Question: I am having a problem with the SUMPRODUCT function. I have found a less than ideal work around and would like to see if someone could explain why my ideal formula doesn't work. Below is simplified view of my spreadsheet:

The first table tabCheckout is the list of books I have checked out and the qty (I really like Gone with the wind). (no formulas)
The second table tabBooks is my inventory. (no formulas)
Row 5 is the day of the month 1-31 (no formulas)
Row 6 is where the problem occurs. It should show me the available qty for each day of the month.
Here is the formula that works fine in cell C6:
'''
=INDEX(tabBooks,MATCH($B6,tabBooks[Book],0),2)-SUMPRODUCT((tabCheckout[Checkout]<=DATE(thisYear,thisMonth,C5))*(tabCheckout[Checkin]>=DATE(thisYear,thisMonth,C5+1))*(tabCheckout[Book]=$B6)*(tabCheckout[Qty]))
'''
My goal was to replace the reference to C5 in the formula with:
'''
OFFSET(startDate,0,COLUMN()-COLUMN(startDate))
'''
Where startDate = C5. I tried that in cell E6, and it returns a #VALUE! error (hidden by IFERROR). I took out the whole DATE function and put it in cell E7 and it works fine.
Cell E6 formula:
'''
=INDEX(tabBooks,MATCH($B6,tabBooks[Book],0),2)-SUMPRODUCT((tabCheckout[Checkout]<=DATE(thisYear,thisMonth,OFFSET(startDate,0,COLUMN()-COLUMN(startDate))))*(tabCheckout[Checkin]>=DATE(thisYear,thisMonth,E5+1))*(tabCheckout[Book]=$B6)*(tabCheckout[Qty]))
'''
Cell E7 formula:
'''
=DATE(thisYear,thisMonth,OFFSET(startDate,0,COLUMN()-COLUMN(startDate)))
'''
Instead of using the OFFSET function, I was desperate and tried the INDIRECT function in cell G6:
'''
=IFERROR(INDEX(tabBooks,MATCH($B6,tabBooks[Book],0),2)-SUMPRODUCT((tabCheckout[Checkout]<=DATE(thisYear,thisMonth,INDIRECT("F" & COLUMN()-COLUMN(startDate)+1)))*(tabCheckout[Checkin]>=DATE(thisYear,thisMonth,G5+1))*(tabCheckout[Book]=$B6)*(tabCheckout[Qty])),"")
'''
I got really, really desperate and tried the DATEVALUE function:
'''
=IFERROR(INDEX(tabBooks,MATCH($B6,tabBooks[Book],0),2)-SUMPRODUCT((tabCheckout[Checkout]<=DATEVALUE(thisMonth & "/" & OFFSET(startDate,0, COLUMN()-COLUMN(startDate),1,1) & "/" & thisYear))*(tabCheckout[Checkin]>=DATE(thisYear,thisMonth,J5+1))*(tabCheckout[Book]=$B6)*(tabCheckout[Qty])),"")
'''
It seems that the SUMPRODUCT function in combination with any DATE* function that uses some form of COLUMN() or ROW() doesn't work. In my real spreadsheet, each week starts with a named range that I then want to OFFSET from using the COLUMN function. I have never seen Excel return a valid value in one cell but won't if you merge the formulas. That's how I usually build up complicated formulas.
Any help as to why the combination of SUMPRODUCT > DATE* > COLUMN() doesn't work would be appreciated.
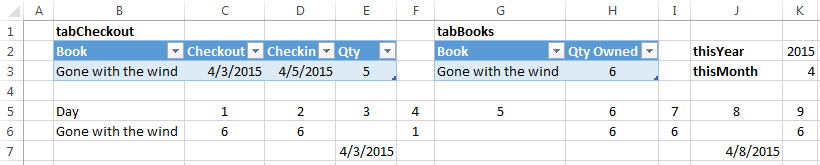
Answer: First of all: I'm not sure whether the complexity of those formulas are really necessary. Thats why my answer is not really the complete answer to this question. But the question contains the question "Why 'OFFSET' works different whether in array context or not?" as a part. The answer to this part of the question is:
'SUMPRODUCT' takes all of it's arguments in array context. That is, they will be evaluated as if they were within an array formula.
'OFFSET'and 'INDIRECT' have volatile behavior. That is, all changes of the worksheet, not only changes of the arguments of 'OFFSET'and 'INDIRECT', will lead to a recalculation of 'OFFSET'and 'INDIRECT' formulas. Within array context this behavior leads to a kind of endless loop, which leads to the '#VALUE' error, except we stop this by using the results of 'OFFSET'and 'INDIRECT' as arguments for a non volatile function.
In other words:
'OFFSET' returns a cell reference like 'X123'. In normal context this reference will be evaluated as it is and returns the content of this cell. In array context the returned reference will be evaluated like '{X123}' which results in '#VALUE' because of the volatile behavior of 'OFFSET'. We have to use the results of 'OFFSET' as arguments for a non volatile function to repair this. In this case the 'N()' function offers because we need numbers from 'OFFSET'.
'''
...SUMPRODUCT((tabCheckout[Checkout]<=DATE(thisYear,thisMonth,N(OFFSET(startDate,0 ,COLUMN()-COLUMN(startDate)))))*...)
'''
In other cases maybe 'T()' has to be used, because we need text.